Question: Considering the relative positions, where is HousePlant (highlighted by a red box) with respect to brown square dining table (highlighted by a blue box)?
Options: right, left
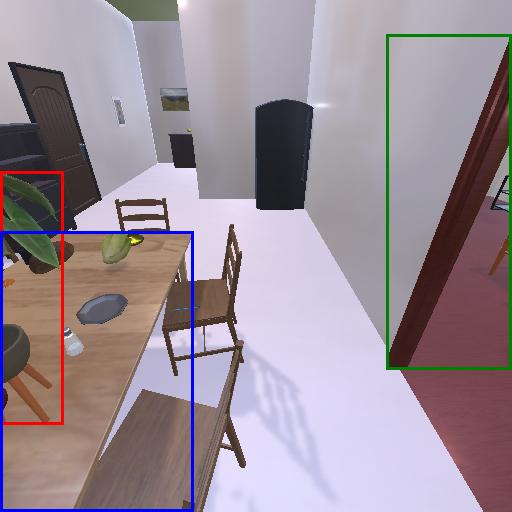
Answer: right